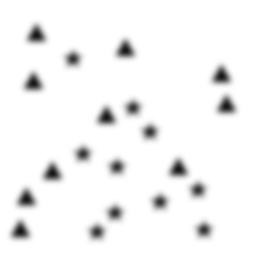
Squares: 0
Triangles: 10
Stars: 10
Total shapes: 20